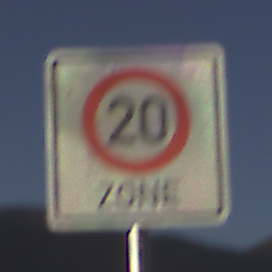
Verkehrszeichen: BeginnZone20
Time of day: SunriseSunset
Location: Outdoor (Nature)
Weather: Clear
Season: NotSpecified
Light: Natural